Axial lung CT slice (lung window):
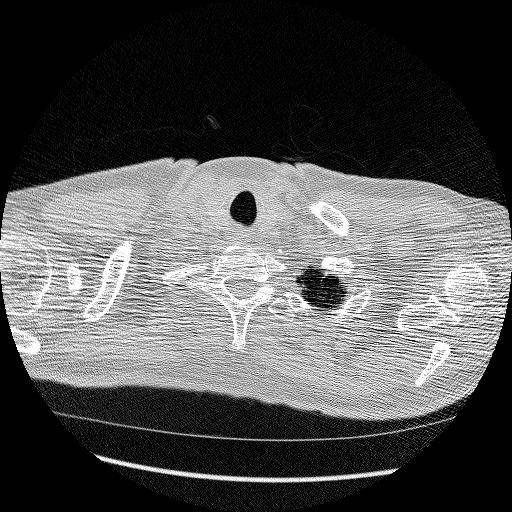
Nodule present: no